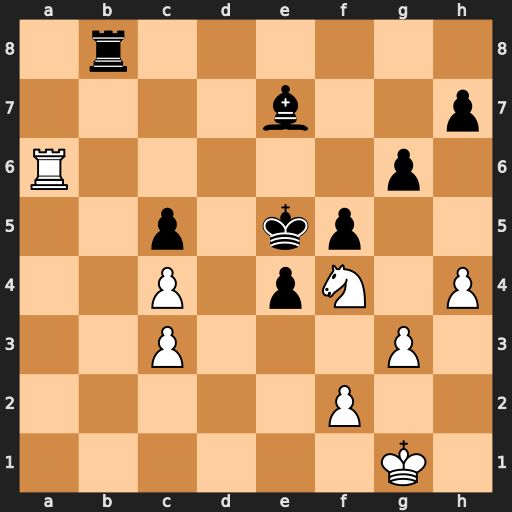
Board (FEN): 1r6/4b2p/R5p1/2p1kp2/2P1pN1P/2P3P1/5P2/6K1
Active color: w
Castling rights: -
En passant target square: -
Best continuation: Re6#